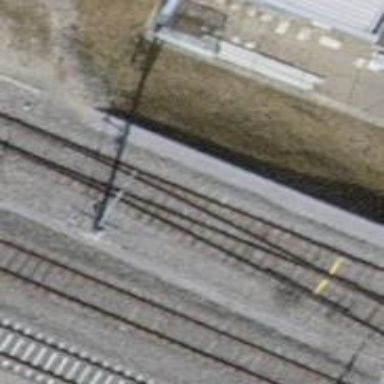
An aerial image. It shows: Railway switch.